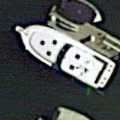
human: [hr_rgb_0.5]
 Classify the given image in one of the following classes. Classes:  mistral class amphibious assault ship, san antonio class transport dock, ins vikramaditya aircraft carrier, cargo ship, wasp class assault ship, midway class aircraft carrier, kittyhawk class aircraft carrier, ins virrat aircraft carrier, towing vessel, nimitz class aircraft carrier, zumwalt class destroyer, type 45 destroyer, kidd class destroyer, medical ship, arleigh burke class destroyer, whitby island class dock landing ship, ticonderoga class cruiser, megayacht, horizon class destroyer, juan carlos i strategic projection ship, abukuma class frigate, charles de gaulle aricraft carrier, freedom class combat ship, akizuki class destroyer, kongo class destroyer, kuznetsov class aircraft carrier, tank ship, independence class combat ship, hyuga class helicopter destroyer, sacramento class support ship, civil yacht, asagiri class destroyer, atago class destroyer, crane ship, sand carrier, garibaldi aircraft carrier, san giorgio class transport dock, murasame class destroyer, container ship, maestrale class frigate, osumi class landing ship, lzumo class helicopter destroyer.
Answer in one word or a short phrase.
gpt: Civil yacht